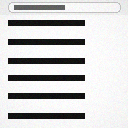
Screen state: on